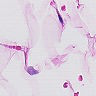
Metastatic tissue present: no